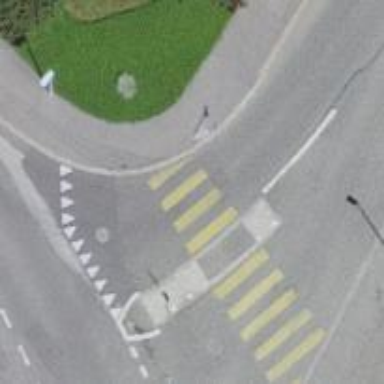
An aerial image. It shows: Uncontrolled crossing with zebra marking and island.